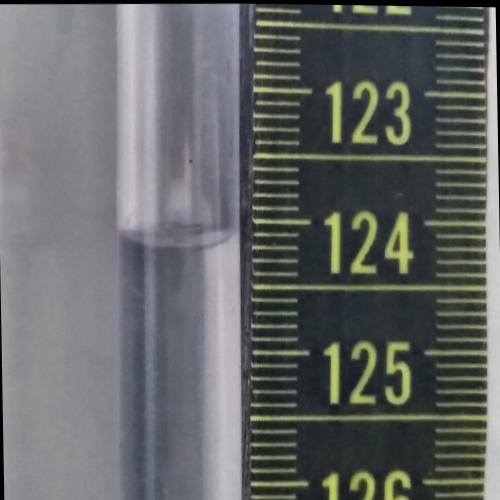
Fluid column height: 124.2 cm